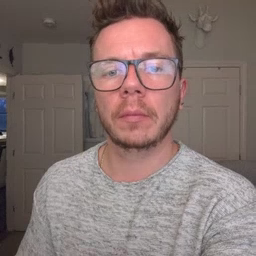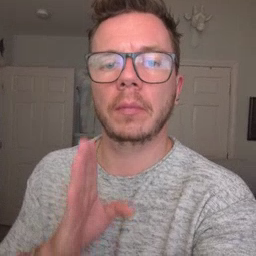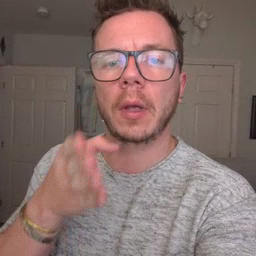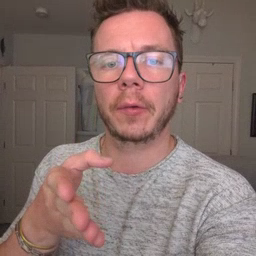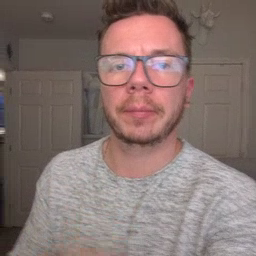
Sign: after